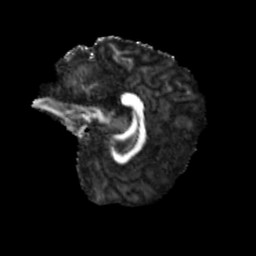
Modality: FA
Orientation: sagittal
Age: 30
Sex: female
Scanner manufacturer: siemens
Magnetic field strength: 3 T
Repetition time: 3.23 s
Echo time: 0.0892 s